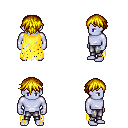
a pixel art fantasy rpg character, male body template, dark elf, purple skin, yellow tattered cape, metal pants, blonde short bangs hairstyle, four views (front, back, left, right), 2x2 character sprite sheet, small pixel art, hard edges, no anti-aliasing